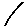
Label: line